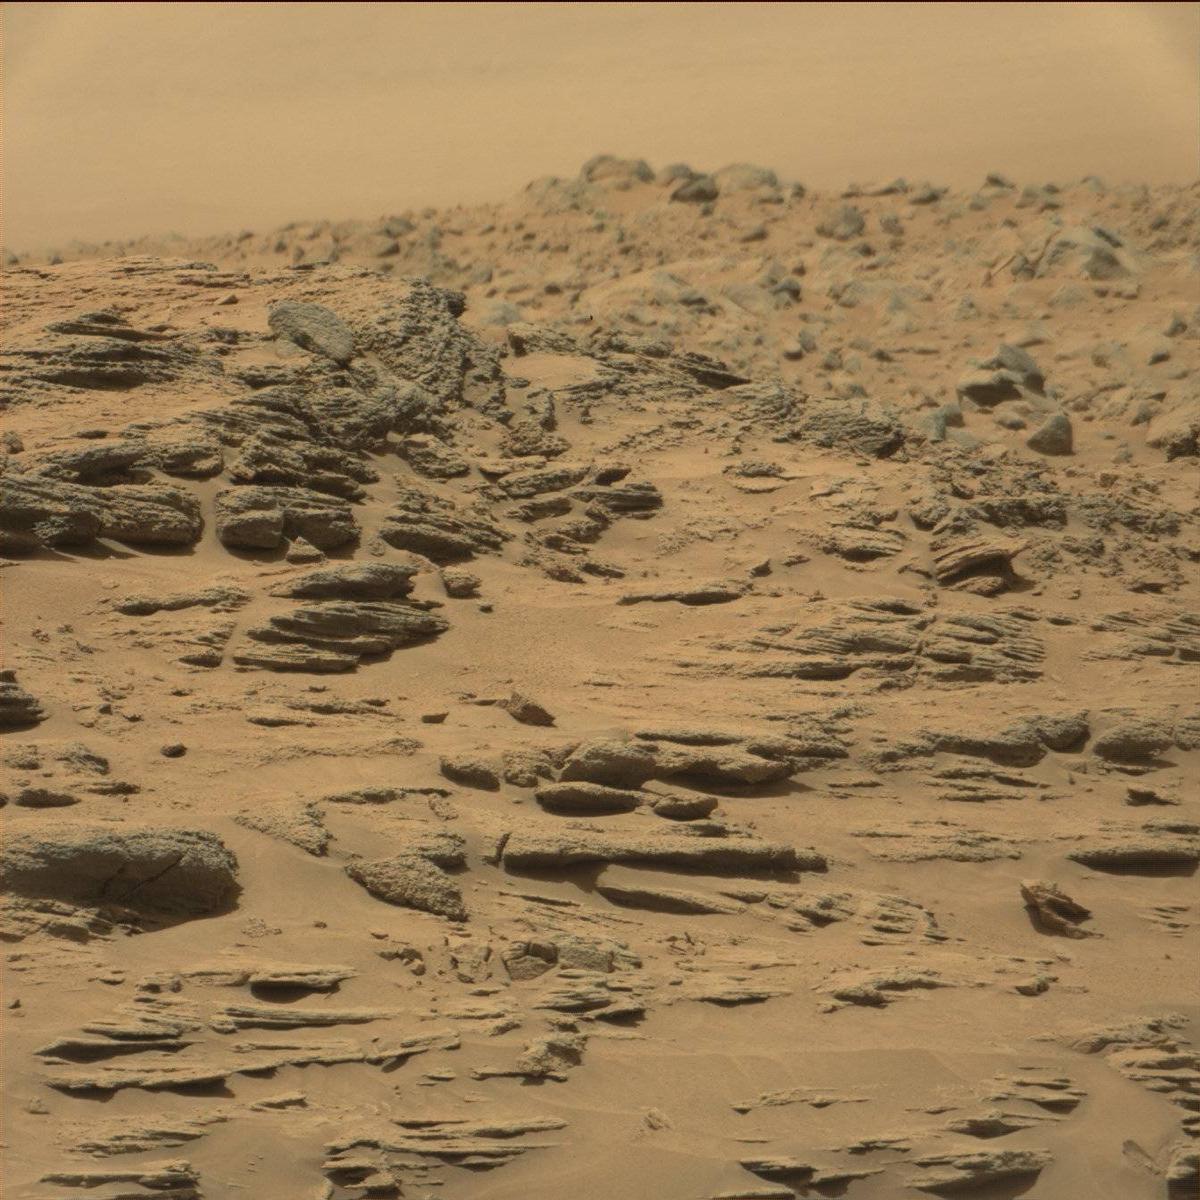
Terrain classes present: Bedrock, Ridge, Sand / Soil